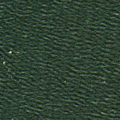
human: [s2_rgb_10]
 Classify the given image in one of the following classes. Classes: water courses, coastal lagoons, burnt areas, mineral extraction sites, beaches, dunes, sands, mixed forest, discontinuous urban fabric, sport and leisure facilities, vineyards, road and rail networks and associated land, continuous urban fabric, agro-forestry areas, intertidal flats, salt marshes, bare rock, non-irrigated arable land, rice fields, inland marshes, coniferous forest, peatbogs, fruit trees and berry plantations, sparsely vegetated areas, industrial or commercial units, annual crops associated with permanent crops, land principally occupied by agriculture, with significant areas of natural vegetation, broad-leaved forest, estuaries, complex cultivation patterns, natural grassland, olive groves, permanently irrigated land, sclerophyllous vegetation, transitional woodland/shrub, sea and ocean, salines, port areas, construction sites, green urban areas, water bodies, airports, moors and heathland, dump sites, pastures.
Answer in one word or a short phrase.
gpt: sea and ocean